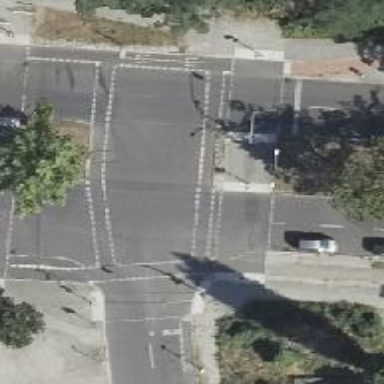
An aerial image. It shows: Crossing with traffic signals.